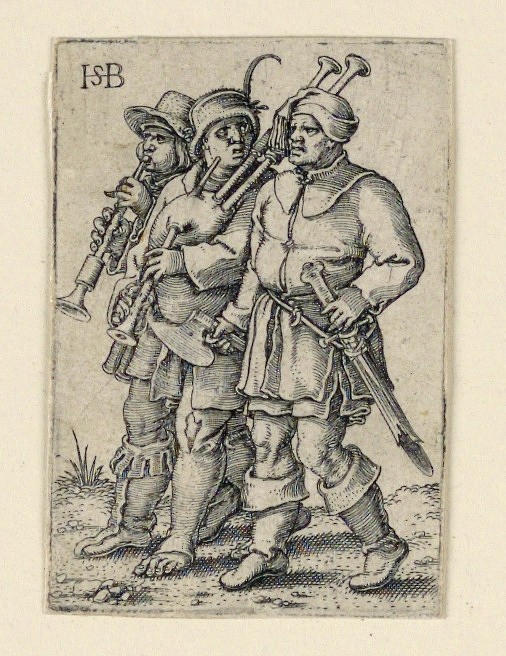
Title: The Wedding Procession: Three Musicians
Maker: Hans Sebald Beham, German, 1500–1550
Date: ca. 1545
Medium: Engraving on laid paper
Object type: Print
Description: Vertical rectangle. Three men walking toward left: one at left blows a horn; man beside him holds a bagpipe; man at right carries a sword and an axe.